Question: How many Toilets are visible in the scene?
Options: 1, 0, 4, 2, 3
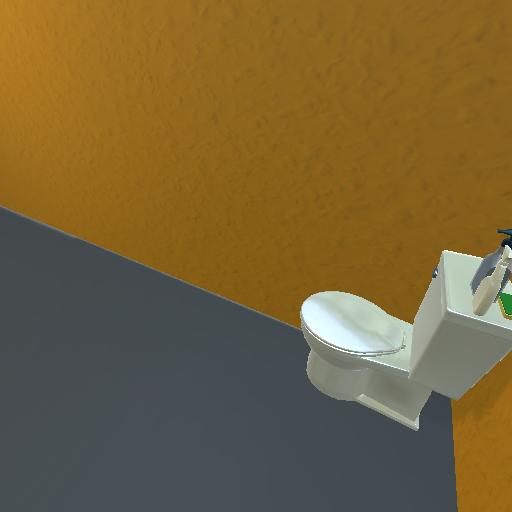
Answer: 1